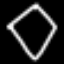
Label: diamond